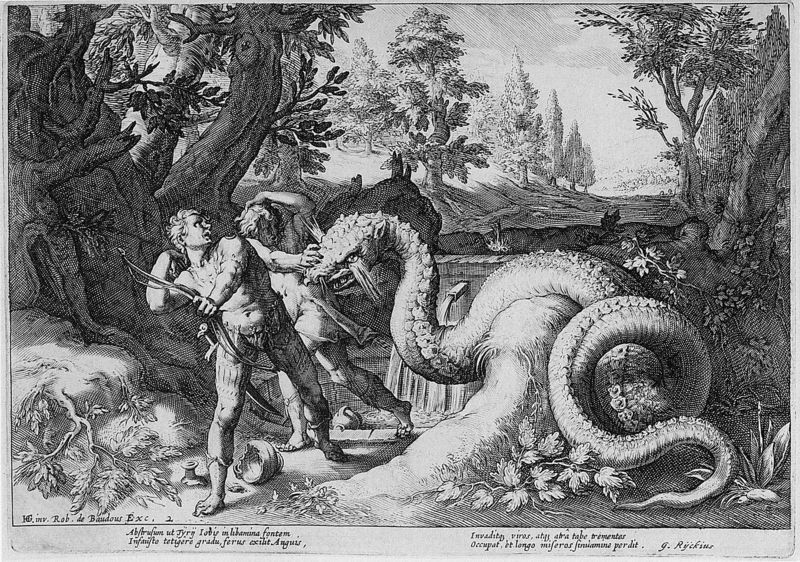
Titel: Die Gefährten des Kadmus von einem Drachen überfallen.
Institution: Haarlem, Teylers Museum/ Inv. Nr.: KG 2506
Schlagwörter: baum, blätter, mann, wasser, bäume, fluss, männer, pflanzen, wald, brunnen, krug, topf, schrift, bogen, angst, idyll, druck, stich, schwert, text, furcht, schlange, krüge, pfeil, ungeheuer, drachen, drache, untier, lindwurm, kamp